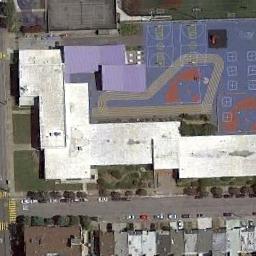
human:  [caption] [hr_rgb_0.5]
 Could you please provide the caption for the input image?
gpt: There are two basketball courts on the open place surrounded by many trees and buildings .

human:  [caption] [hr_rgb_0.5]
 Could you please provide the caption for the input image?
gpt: There are several basketball courts on the blue playground .

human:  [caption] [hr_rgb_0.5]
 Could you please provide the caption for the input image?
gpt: A sports field with a basketball court is built around the building and a road behind it is a residential area .

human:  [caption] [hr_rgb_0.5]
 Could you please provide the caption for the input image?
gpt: Two basketball courts next to some sport areas and some buildings arranged neatly beside .

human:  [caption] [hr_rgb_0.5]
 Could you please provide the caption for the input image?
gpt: Many buildings are next to two basketball courts .